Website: bh-photo
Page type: store-pickup
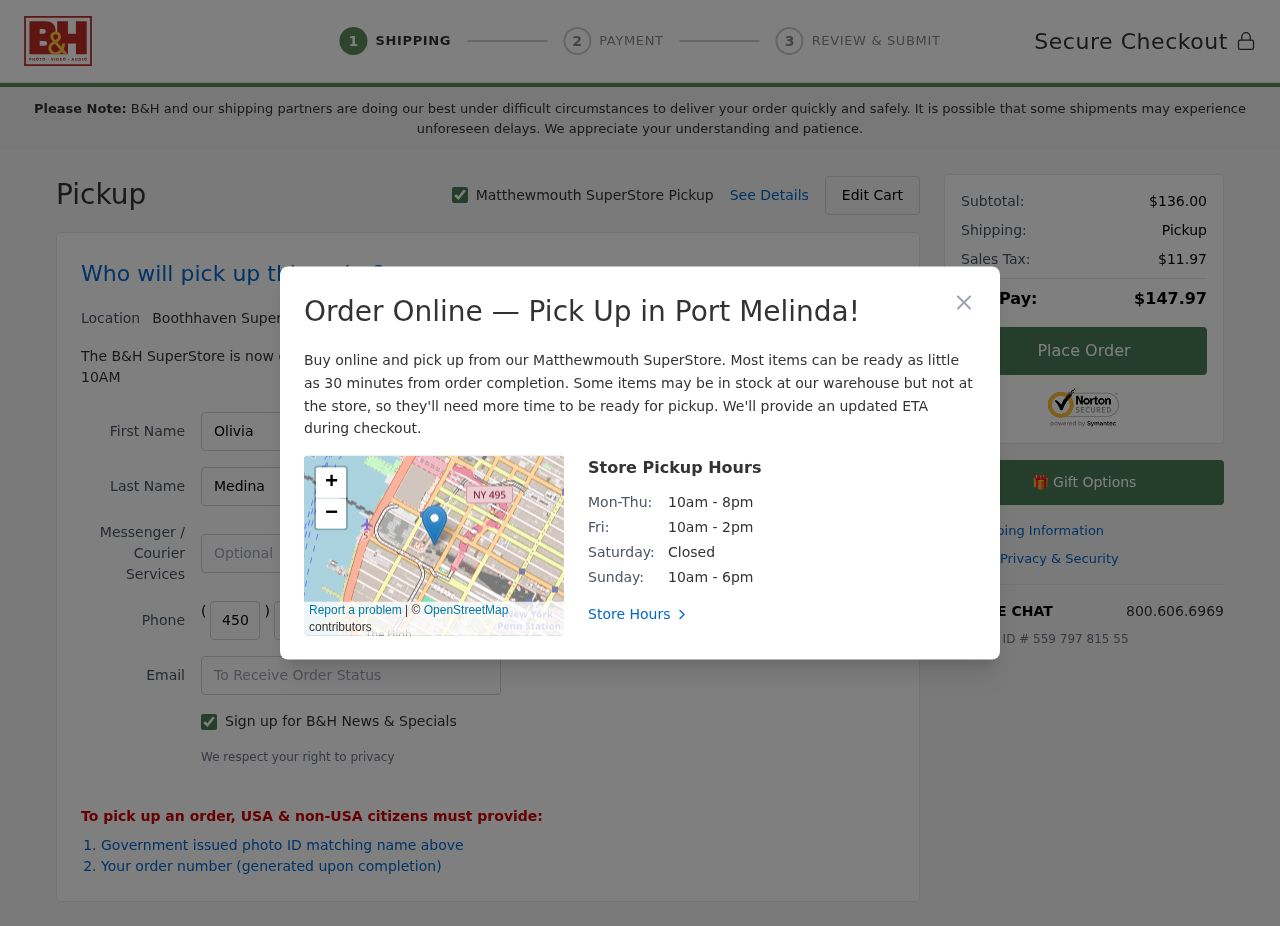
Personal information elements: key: PII_CITY
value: Matthewmouth
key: PII_CITY2
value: Boothhaven
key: PII_CITY3
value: Port Melinda
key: PII_EMAIL
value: omedina@yahoo.com
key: PII_FIRSTNAME
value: Olivia
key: PII_LASTNAME
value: Medina
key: PII_PHONE_AREA
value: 450
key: PII_PHONE_PREFIX
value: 376
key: PII_PHONE_SUFFIX
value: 2168
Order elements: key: ORDER_SUBTOTAL
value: $136.00
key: ORDER_TAX
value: $11.97
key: ORDER_TOTAL
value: $147.97
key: ORDER_ID
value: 559 797 815 55